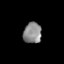
Tissue: prostate
Cell type: T cells
Senescence score: 0.3208
Nuclear area (px): 372
Mean DAPI intensity: 138.285